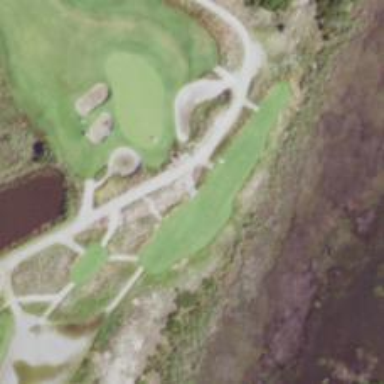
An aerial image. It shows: Path for both roads and golfers.